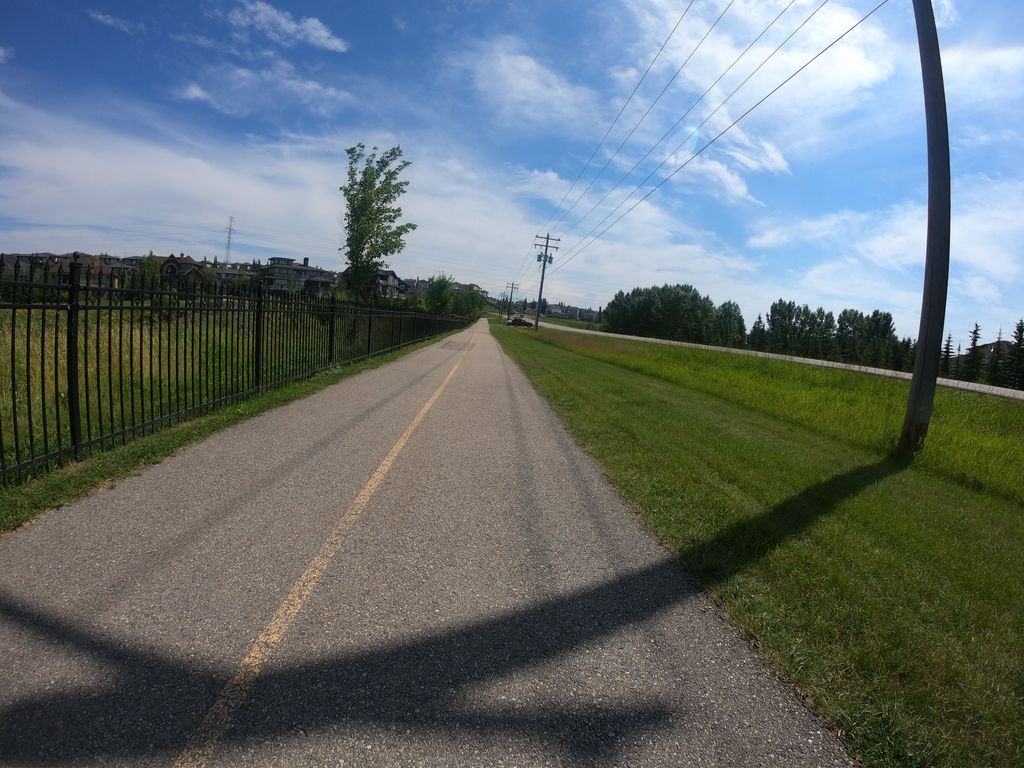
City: calgary